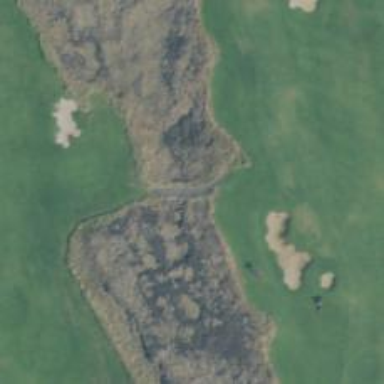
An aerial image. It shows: Footway that serves as golf path.